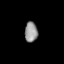
Tissue: lung
Cell type: Epithelial cells
Senescence score: 0.6381
Nuclear area (px): 257
Mean DAPI intensity: 146.895